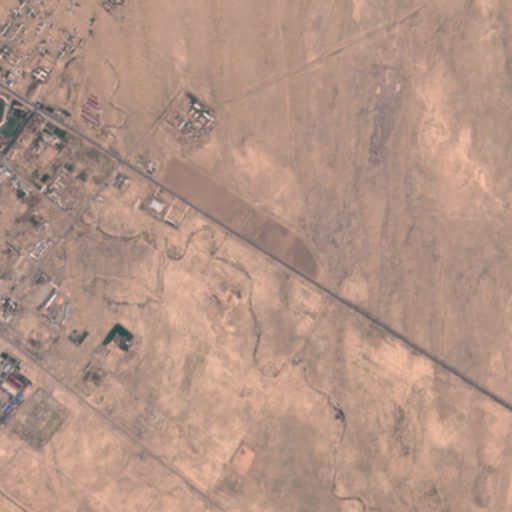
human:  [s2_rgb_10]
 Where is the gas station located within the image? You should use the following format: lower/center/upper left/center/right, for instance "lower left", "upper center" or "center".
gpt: The gas station is located in the upper left of the image.
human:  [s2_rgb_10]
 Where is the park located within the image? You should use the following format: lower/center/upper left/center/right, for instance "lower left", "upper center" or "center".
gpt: The park is located in the upper left of the image.
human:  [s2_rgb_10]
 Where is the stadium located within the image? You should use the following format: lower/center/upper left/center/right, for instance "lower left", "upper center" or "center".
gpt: The stadium is located in the upper left of the image.
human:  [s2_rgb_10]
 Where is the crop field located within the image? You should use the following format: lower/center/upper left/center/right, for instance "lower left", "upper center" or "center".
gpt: There is no crop field in the image.